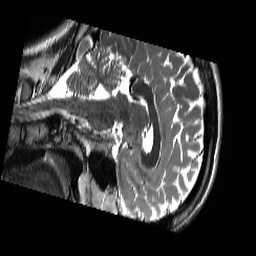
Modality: T2w
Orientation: sagittal
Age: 19
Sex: male